Field crop: maize
Growth stage: 2
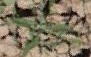
Species: atriplex